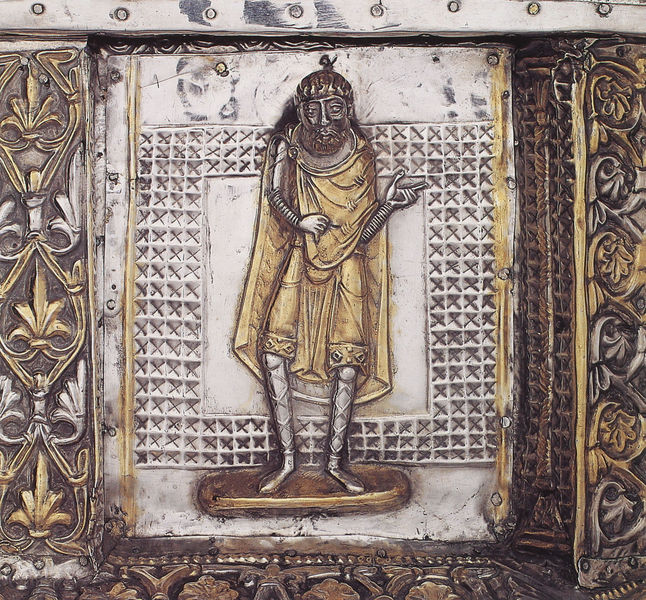
Titel: Reliquiar des Heiligen Isidor von León
Institution: León, Colegiata de San Isidoro
Schlagwörter: blätter, hand, mann, umhang, ausschnitt, finger, geste, nase, gesicht, rahmen, silber, hände, figur, gewand, gold, beine, relief, ornamente, verzierung, metall, kontrapost, foto, kreuze, mittelalter, quadrat, bodenplatte, 1500, verzieherungen, quarat, kreuzchen